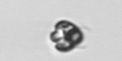
Label: Pyramimonas_longicauda